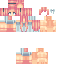
A female human skin with pale skin, wearing blonde long hair dressed in a red tshirt and red shorts, featuring a closed mouth.